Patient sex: F
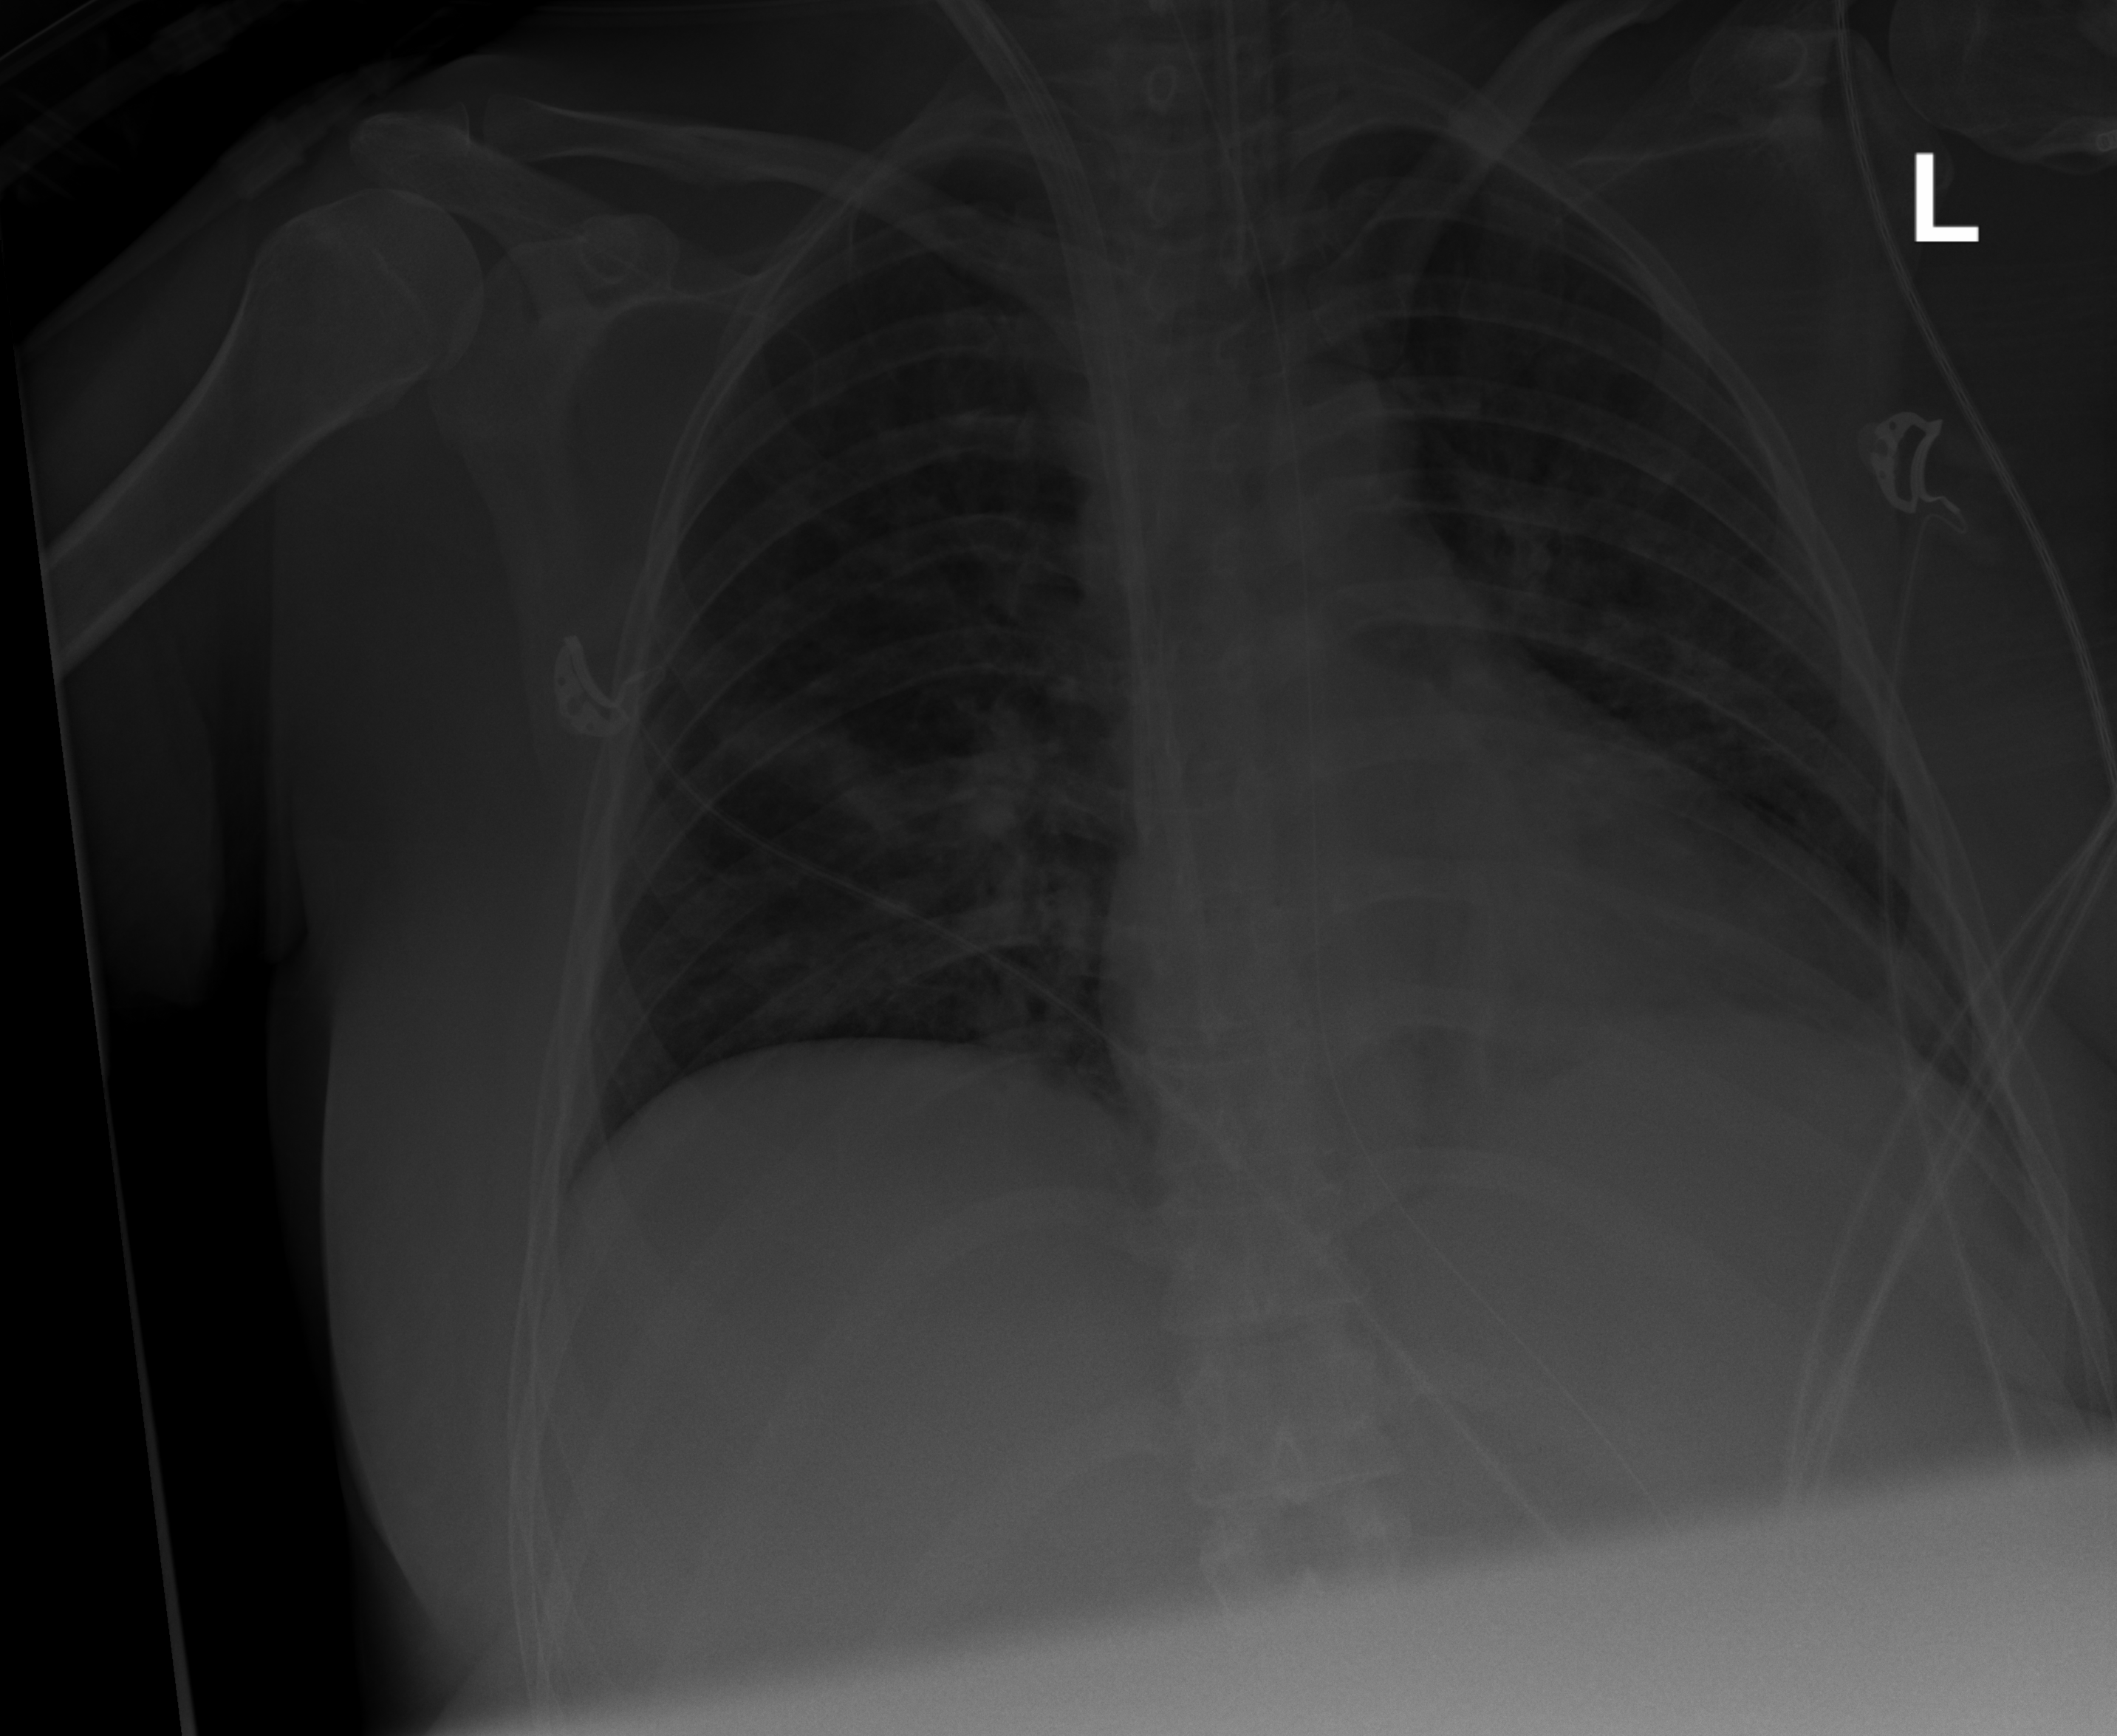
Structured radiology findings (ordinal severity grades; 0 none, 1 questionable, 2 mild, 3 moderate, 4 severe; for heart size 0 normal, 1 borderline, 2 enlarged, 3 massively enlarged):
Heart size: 2
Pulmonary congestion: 2
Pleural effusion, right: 0
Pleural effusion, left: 1
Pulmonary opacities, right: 2
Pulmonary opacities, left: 2
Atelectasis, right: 2
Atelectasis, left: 2